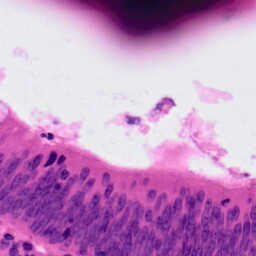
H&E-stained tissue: Colon